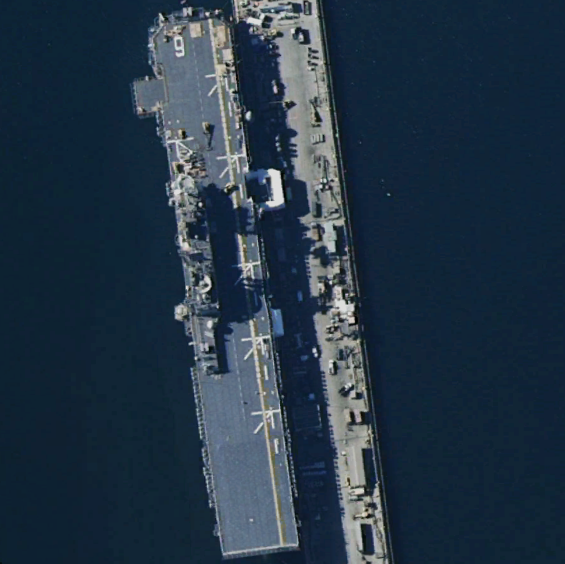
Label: assault